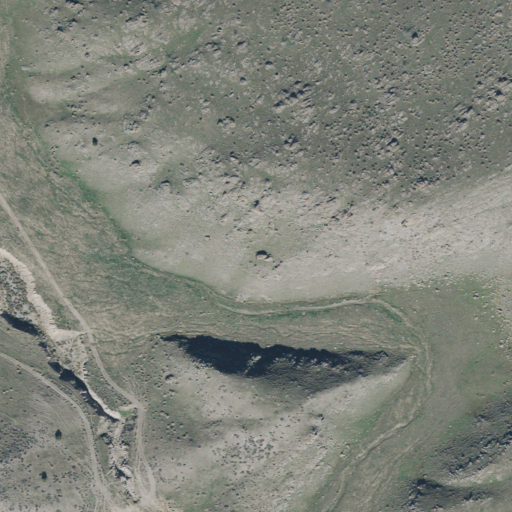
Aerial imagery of depression(s) in Utah named The Holes containing shrub, open development, grassland, and low intensity development